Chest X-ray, PA view. Patient: 10 years old, sex F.
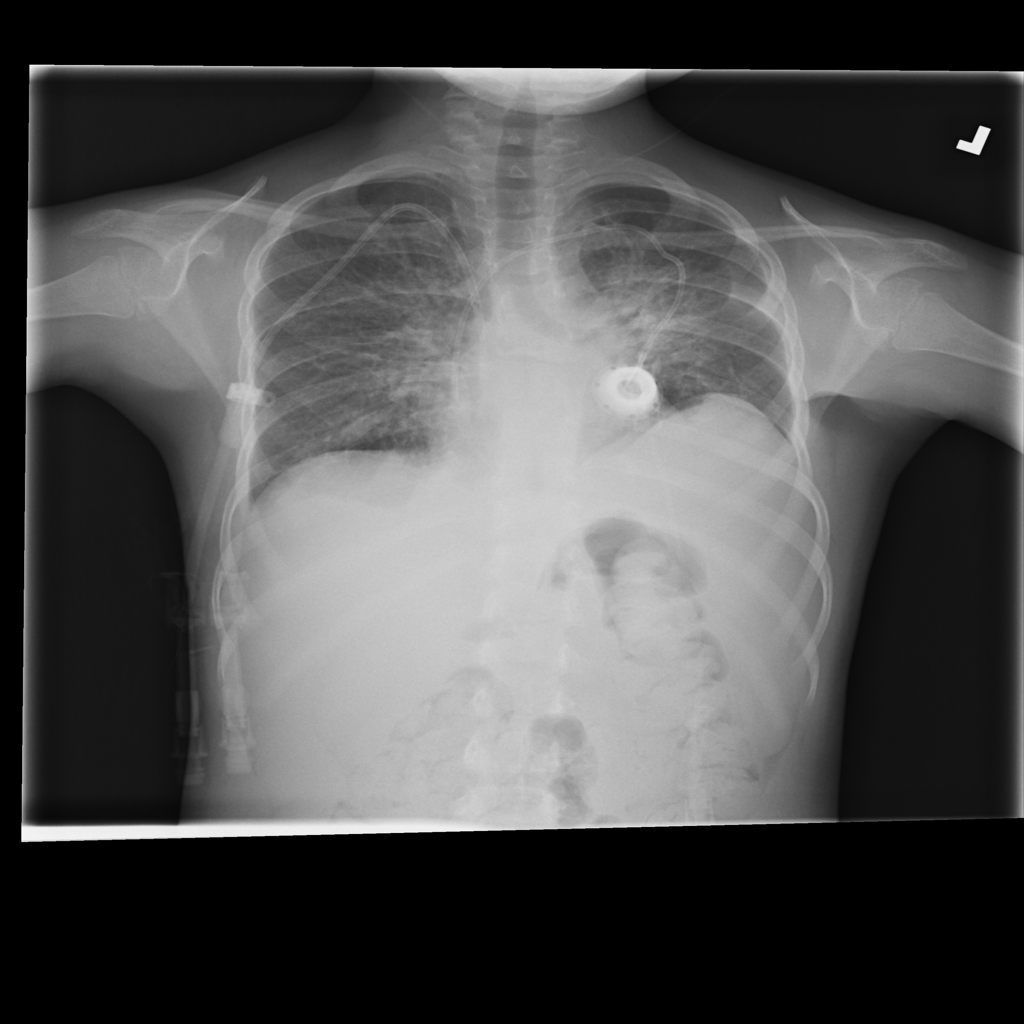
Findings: Effusion, Infiltration, Mass